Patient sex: F
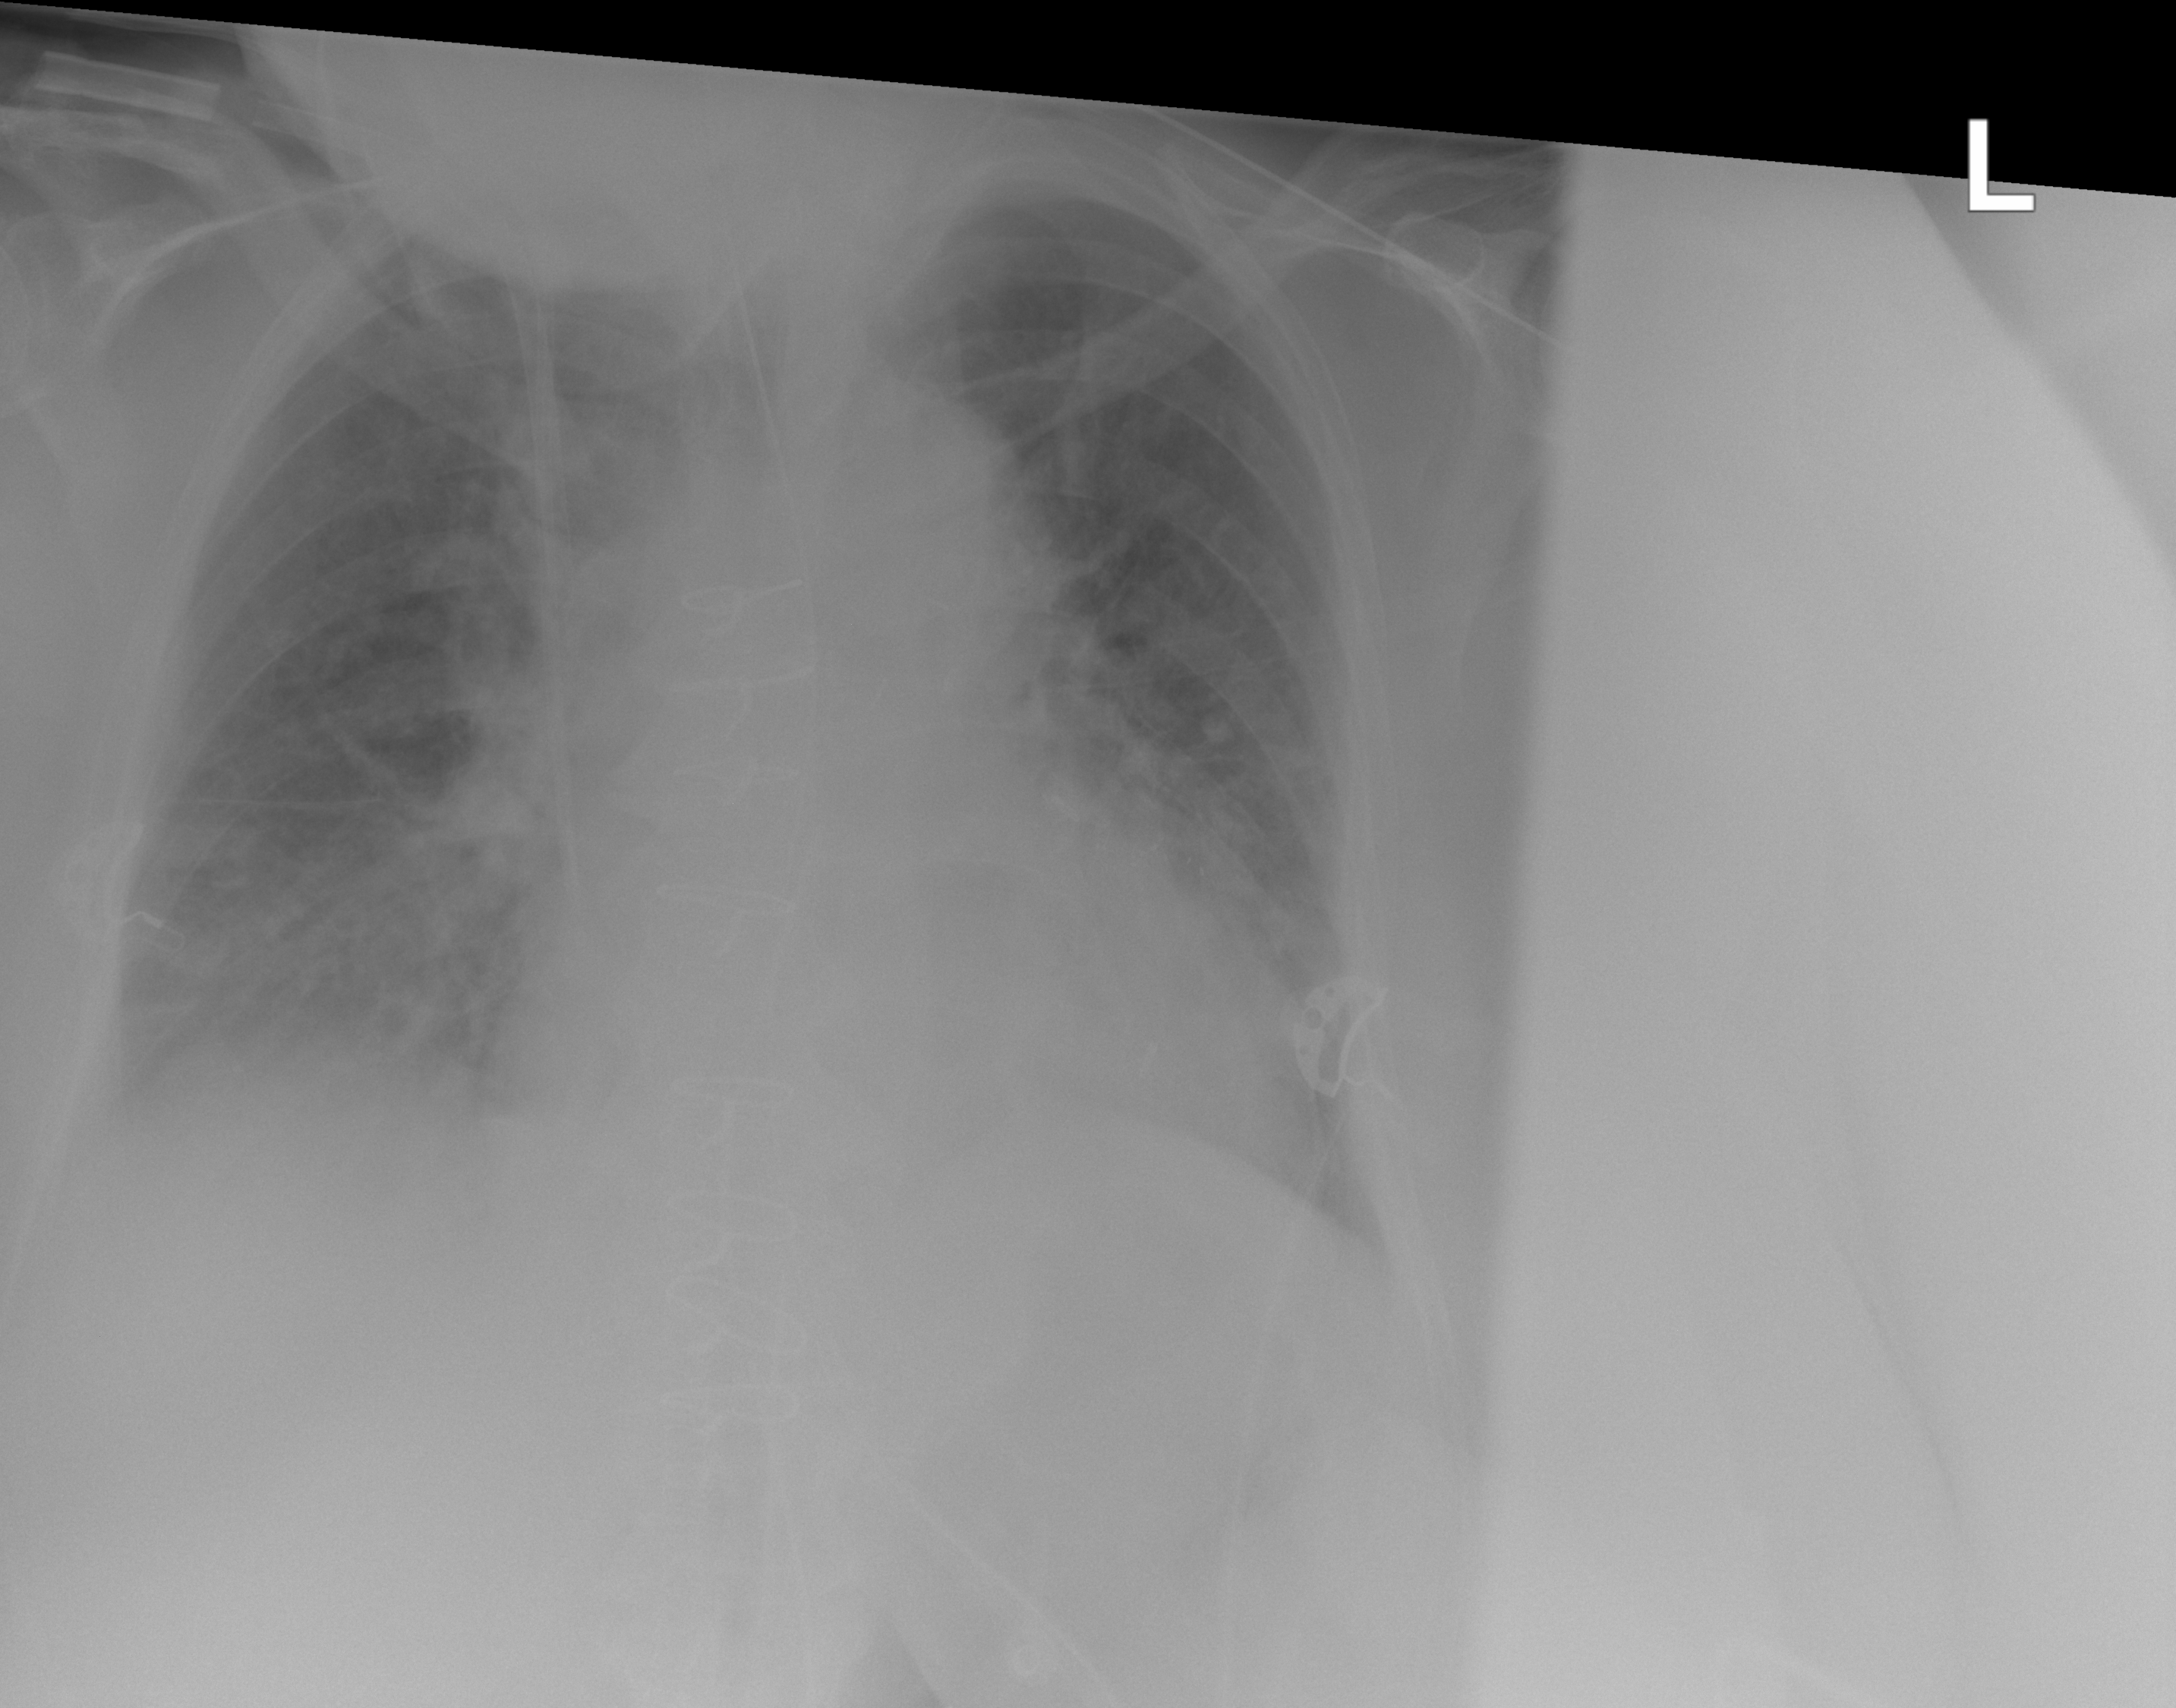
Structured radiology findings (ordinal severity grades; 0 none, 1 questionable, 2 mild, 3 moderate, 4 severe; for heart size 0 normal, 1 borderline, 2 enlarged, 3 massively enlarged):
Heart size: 0
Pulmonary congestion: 0
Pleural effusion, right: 2
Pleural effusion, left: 0
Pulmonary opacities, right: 0
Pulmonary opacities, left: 0
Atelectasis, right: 2
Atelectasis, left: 0